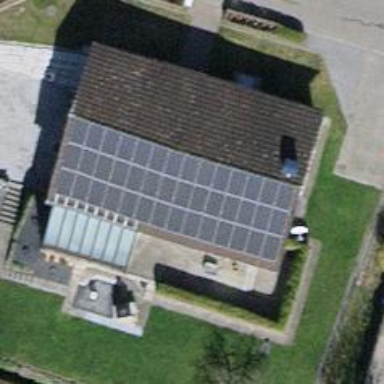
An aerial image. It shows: Solar power generator using photovoltaic panels.